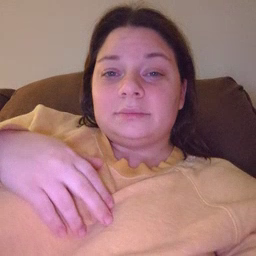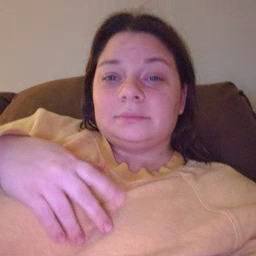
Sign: on